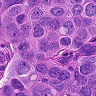
Metastatic tissue present: yes